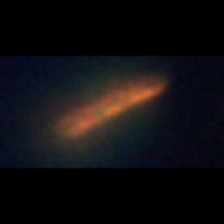
Taxon: Pennate
Group: Diatoms